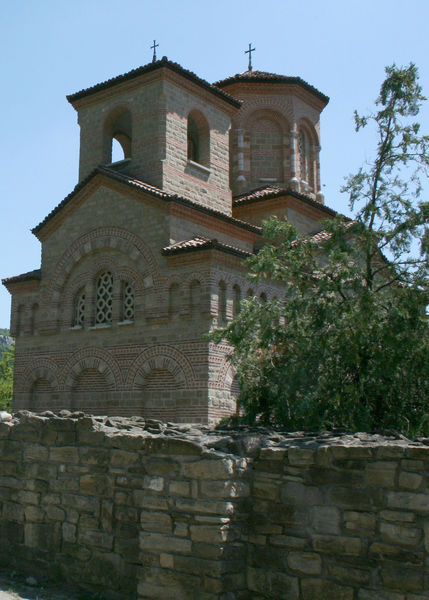
Titel: Hl. Demetrius Kirche
Standort: Veliko Tirnovo (EU - Bulgarien)
Schlagwörter: baum, himmel, schatten, landschaft, fenster, licht, tür, dach, gebäude, muster, architektur, sockel, stein, steine, kirche, turm, spanien, bogen, italien, dächer, mauer, ziegel, rundbogen, foto, fotografie, bögen, fugen, glockenturm, kloster, kreuz, türme, gemäuer, portal, kreuze, mittelalter, romanik, kapelle, griechenland, etagen, christentum, glocken, kreuzt, säulen#, schkirche